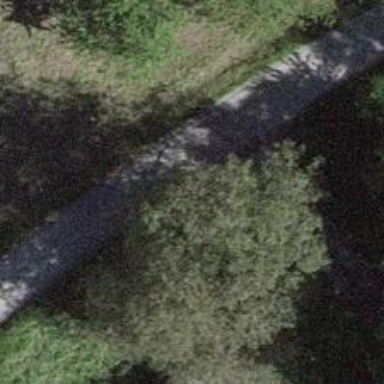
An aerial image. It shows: Asphalt track with grade1 tracktype.